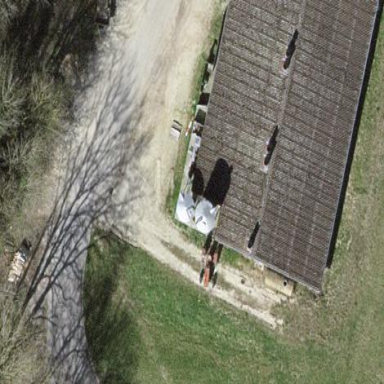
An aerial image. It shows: Service building.